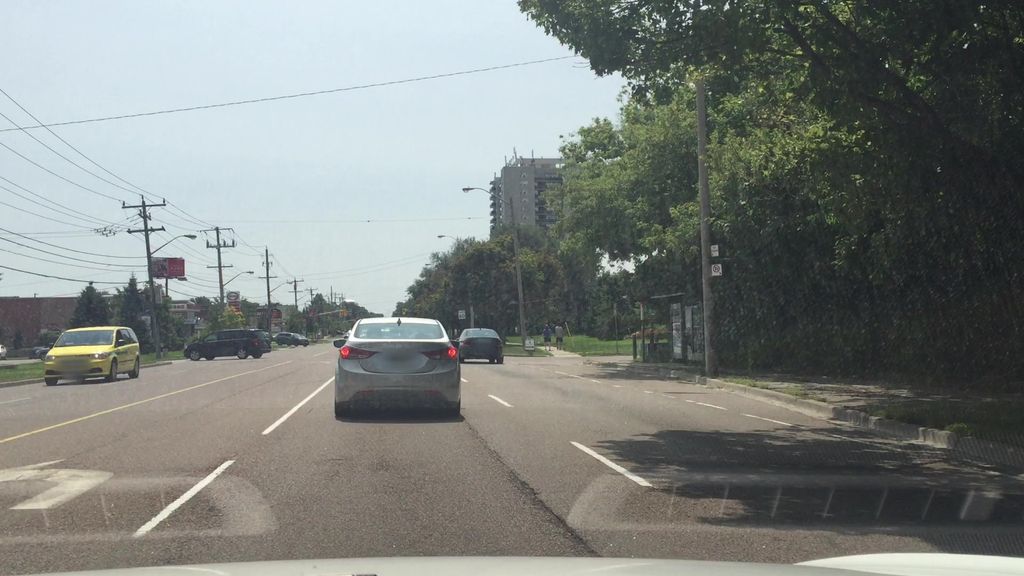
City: toronto